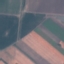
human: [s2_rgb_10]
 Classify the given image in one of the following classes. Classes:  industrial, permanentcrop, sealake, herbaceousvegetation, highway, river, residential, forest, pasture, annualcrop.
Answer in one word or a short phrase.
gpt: AnnualCrop